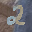
Label: 2